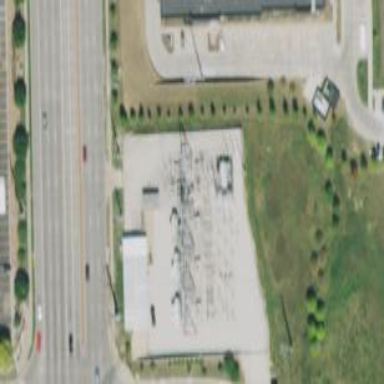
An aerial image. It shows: Power substation.